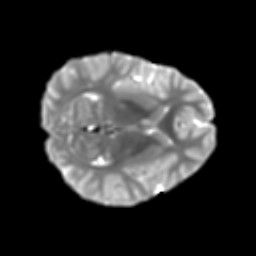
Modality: T2w
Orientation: axial
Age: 9
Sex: male
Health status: ill
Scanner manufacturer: ge
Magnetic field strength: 3 T
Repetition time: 6.752 s
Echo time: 0.079 s